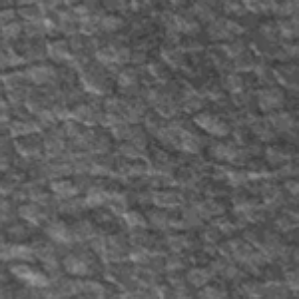
Label: frost